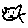
Label: cat